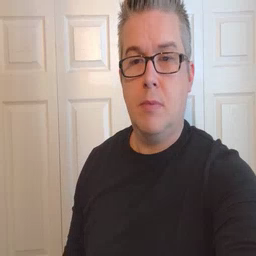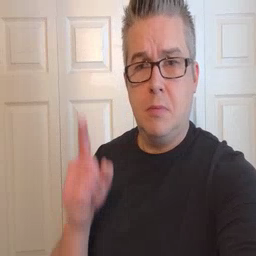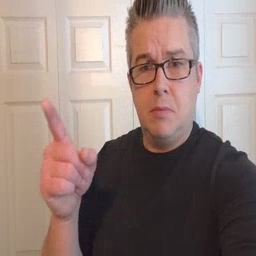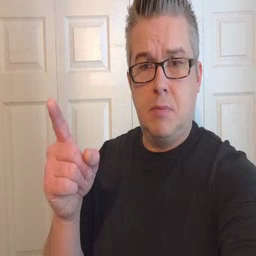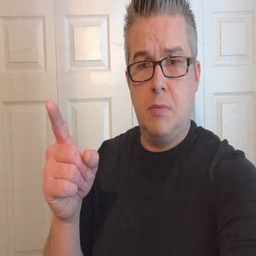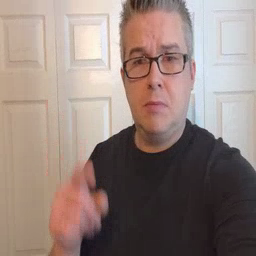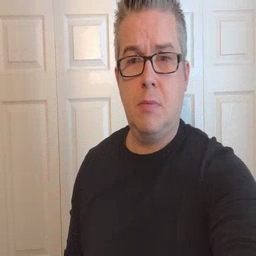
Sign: hesheit